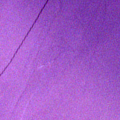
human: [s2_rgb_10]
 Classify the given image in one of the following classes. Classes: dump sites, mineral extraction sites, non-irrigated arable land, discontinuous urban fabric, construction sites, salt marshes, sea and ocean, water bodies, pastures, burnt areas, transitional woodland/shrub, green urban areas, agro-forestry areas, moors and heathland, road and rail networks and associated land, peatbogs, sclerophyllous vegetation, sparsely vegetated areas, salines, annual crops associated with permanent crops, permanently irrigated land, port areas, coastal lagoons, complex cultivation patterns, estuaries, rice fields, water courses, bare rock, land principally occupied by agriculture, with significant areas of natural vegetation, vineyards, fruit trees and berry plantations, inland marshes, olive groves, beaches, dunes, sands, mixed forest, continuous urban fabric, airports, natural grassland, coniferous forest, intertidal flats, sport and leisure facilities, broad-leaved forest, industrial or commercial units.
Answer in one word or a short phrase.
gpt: sea and ocean